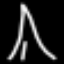
Label: The Eiffel Tower